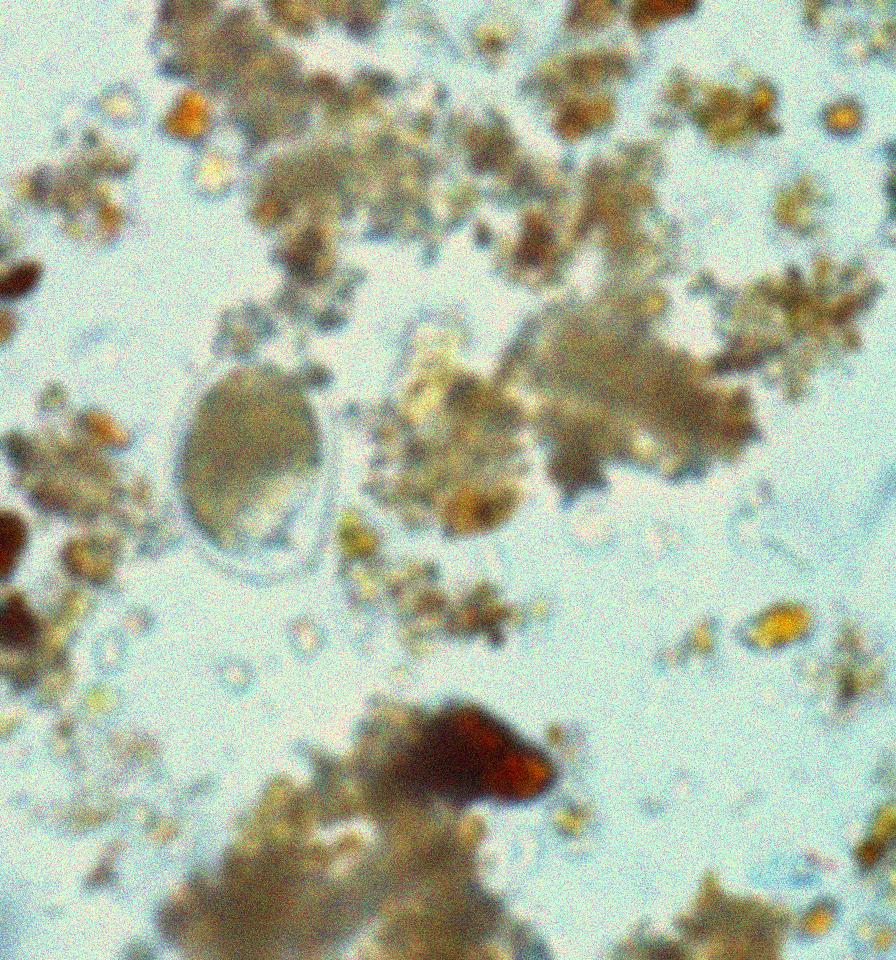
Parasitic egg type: Hookworm egg